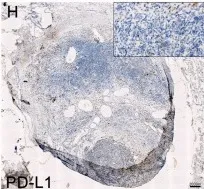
Analysis of C-MTS tissue. PD-L1.
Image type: pathology (immunostaining)